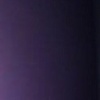
Label: space